Field crop: maize
Growth stage: 2
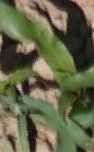
Species: maize